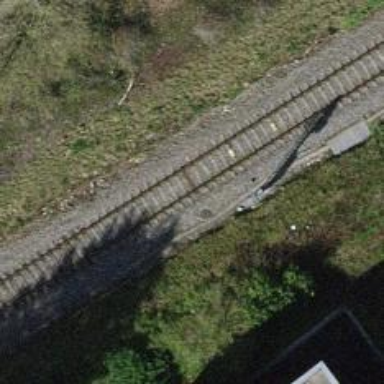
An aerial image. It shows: Railway signal.